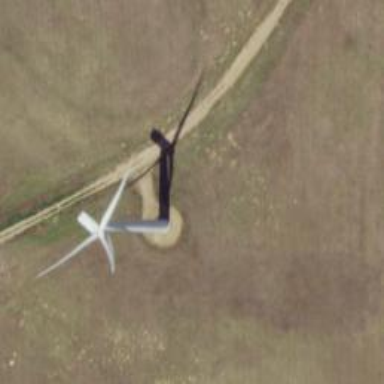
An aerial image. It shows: Wind generator with horizontal axis. The generator is wind turbine.